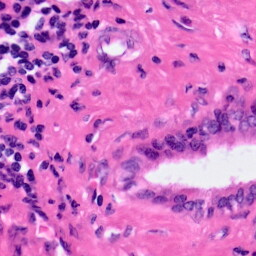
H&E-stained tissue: Pancreatic